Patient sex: M
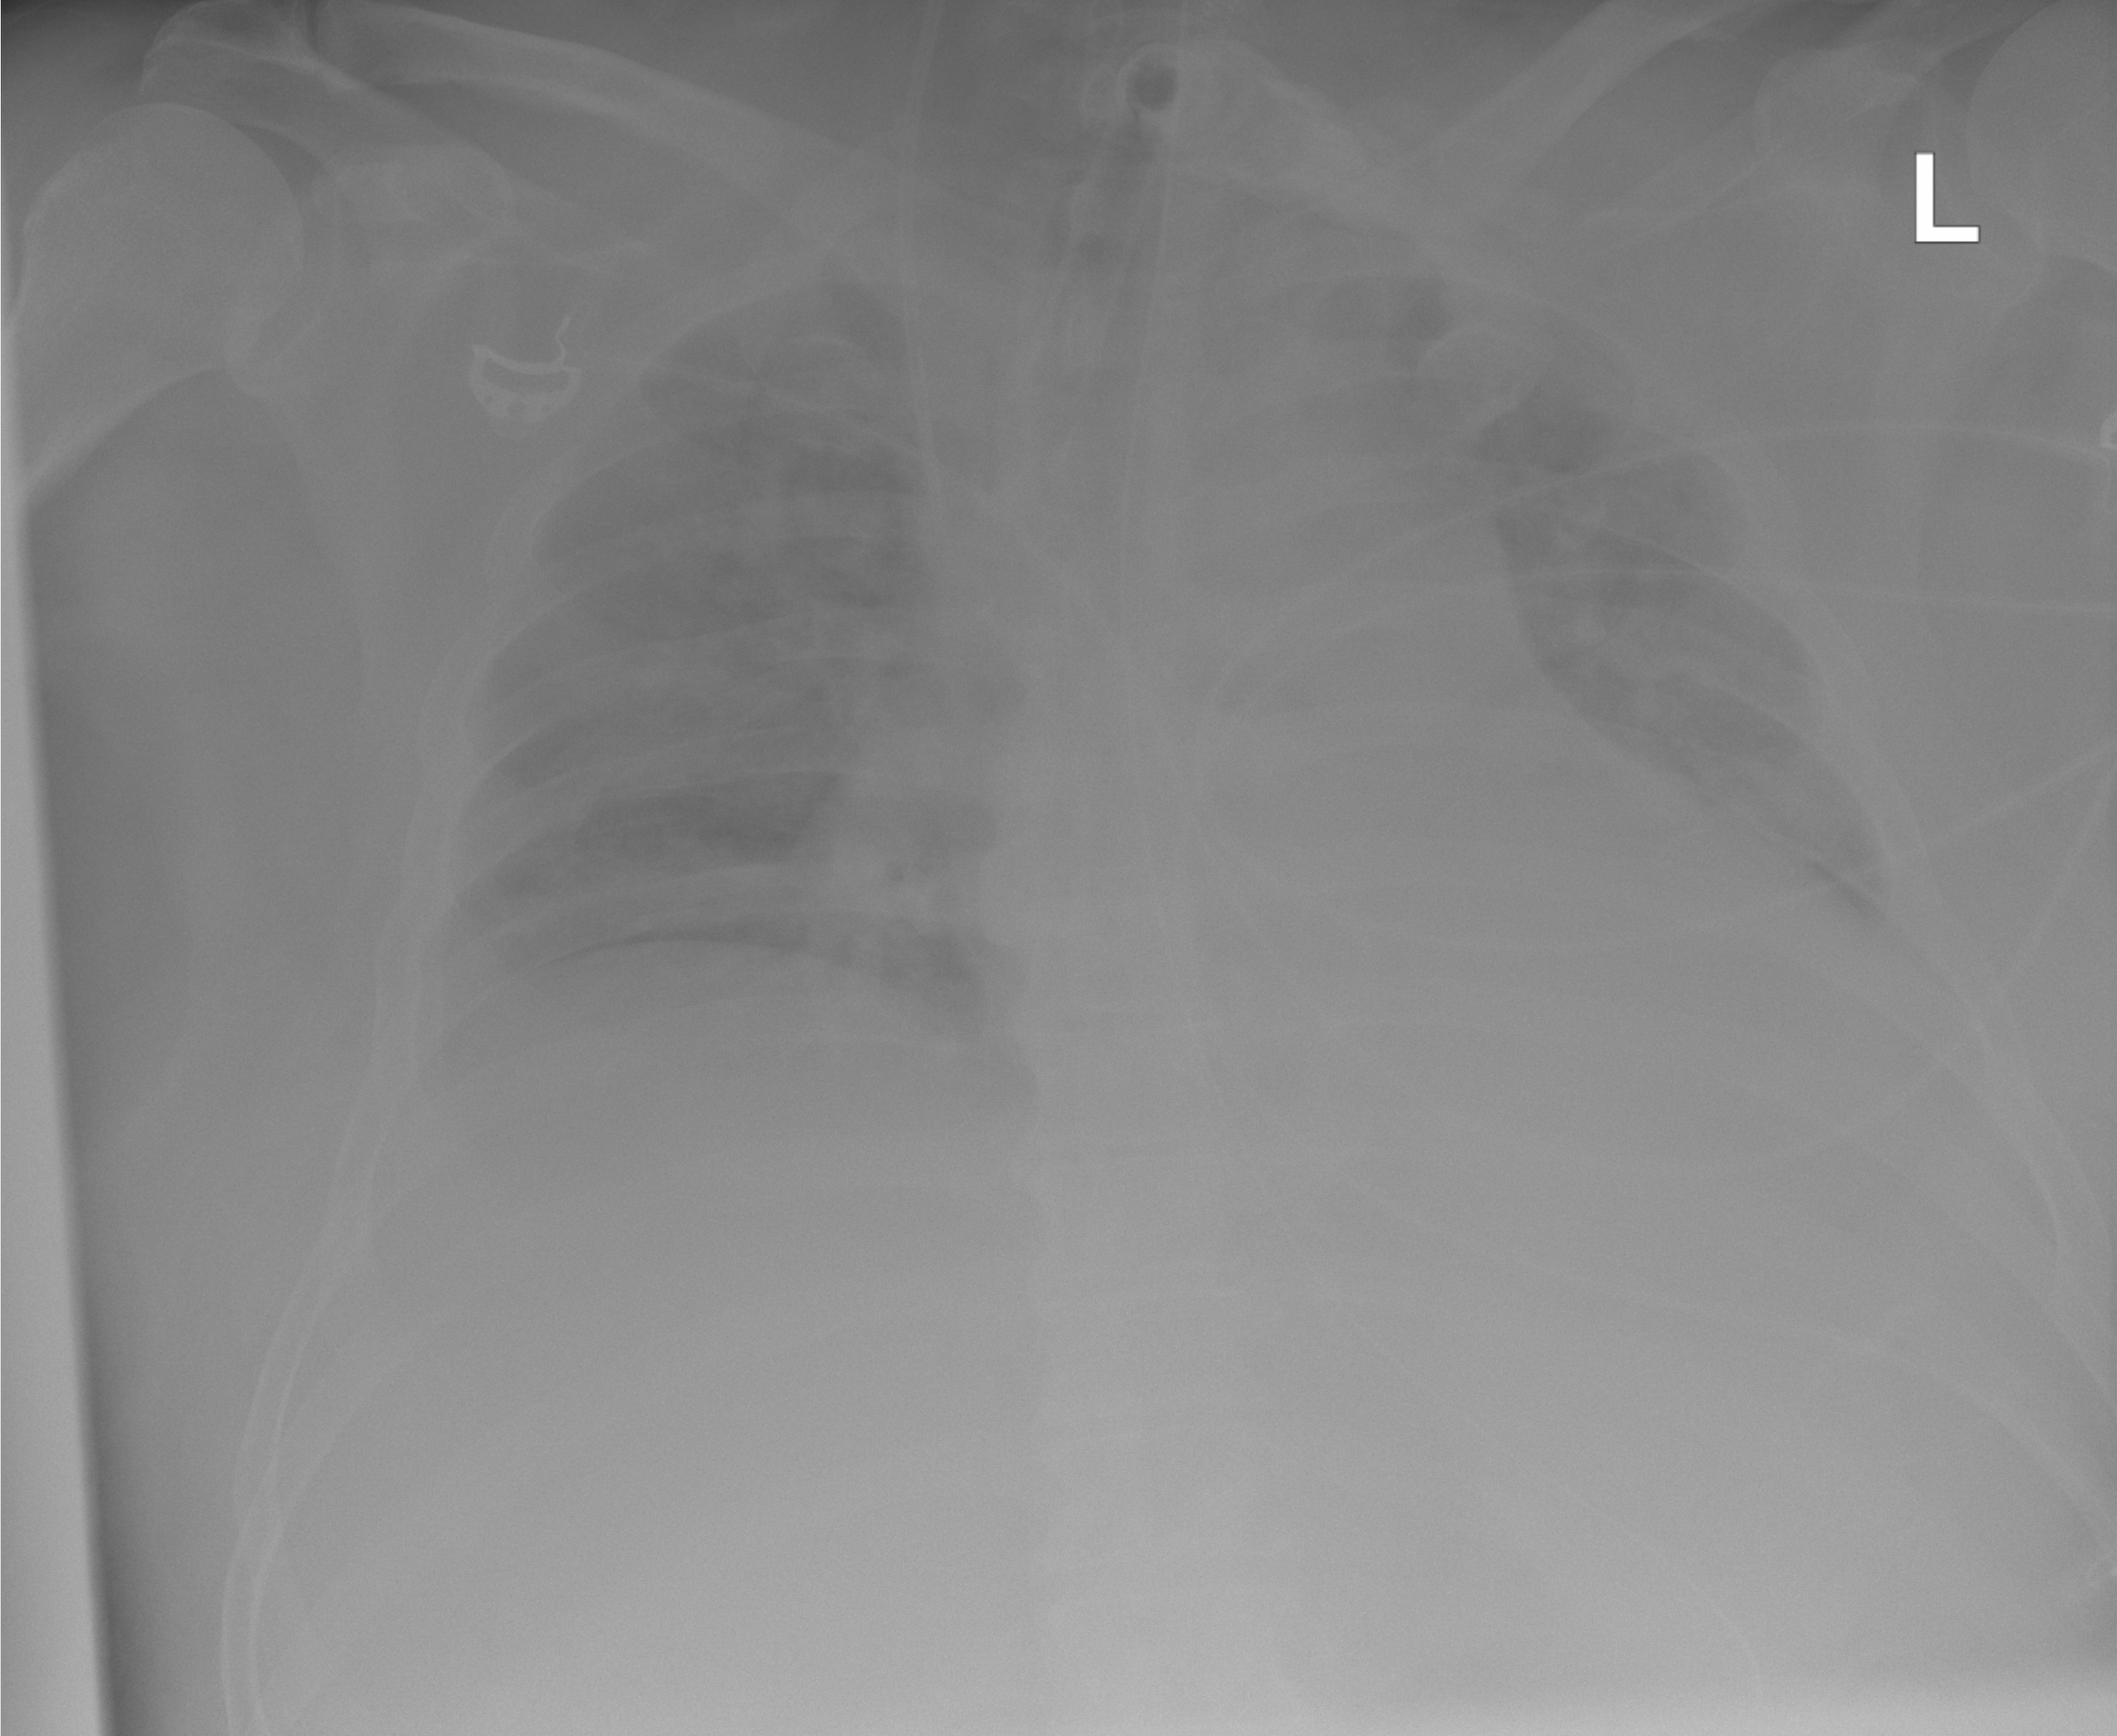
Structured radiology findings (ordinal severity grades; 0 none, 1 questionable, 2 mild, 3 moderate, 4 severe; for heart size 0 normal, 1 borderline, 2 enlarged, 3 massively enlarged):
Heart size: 2
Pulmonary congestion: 3
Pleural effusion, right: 2
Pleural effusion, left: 1
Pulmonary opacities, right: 1
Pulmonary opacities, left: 2
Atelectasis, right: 2
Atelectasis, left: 0